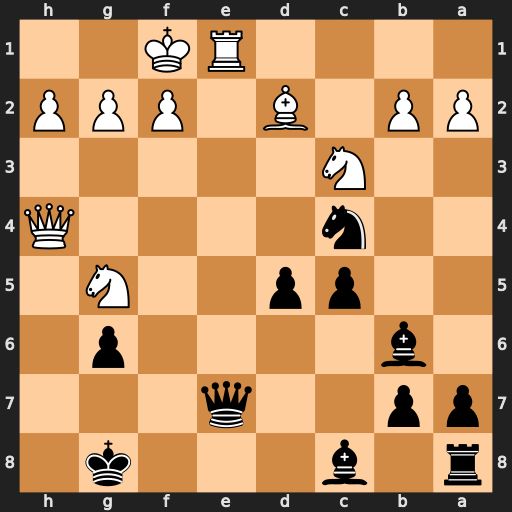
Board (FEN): r1b3k1/pp2q3/1b4p1/2pp2N1/2n4Q/2N5/PP1B1PPP/4RK2
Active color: b
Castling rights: -
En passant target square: -
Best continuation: Nxd2+ Kg1 Qxe1#